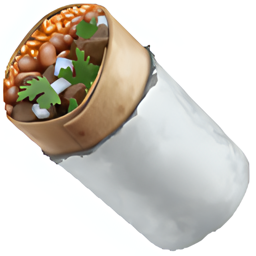
Name: burrito
Emoji: 🌯
Group: Food & Drink
Sub-group: food-prepared